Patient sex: F
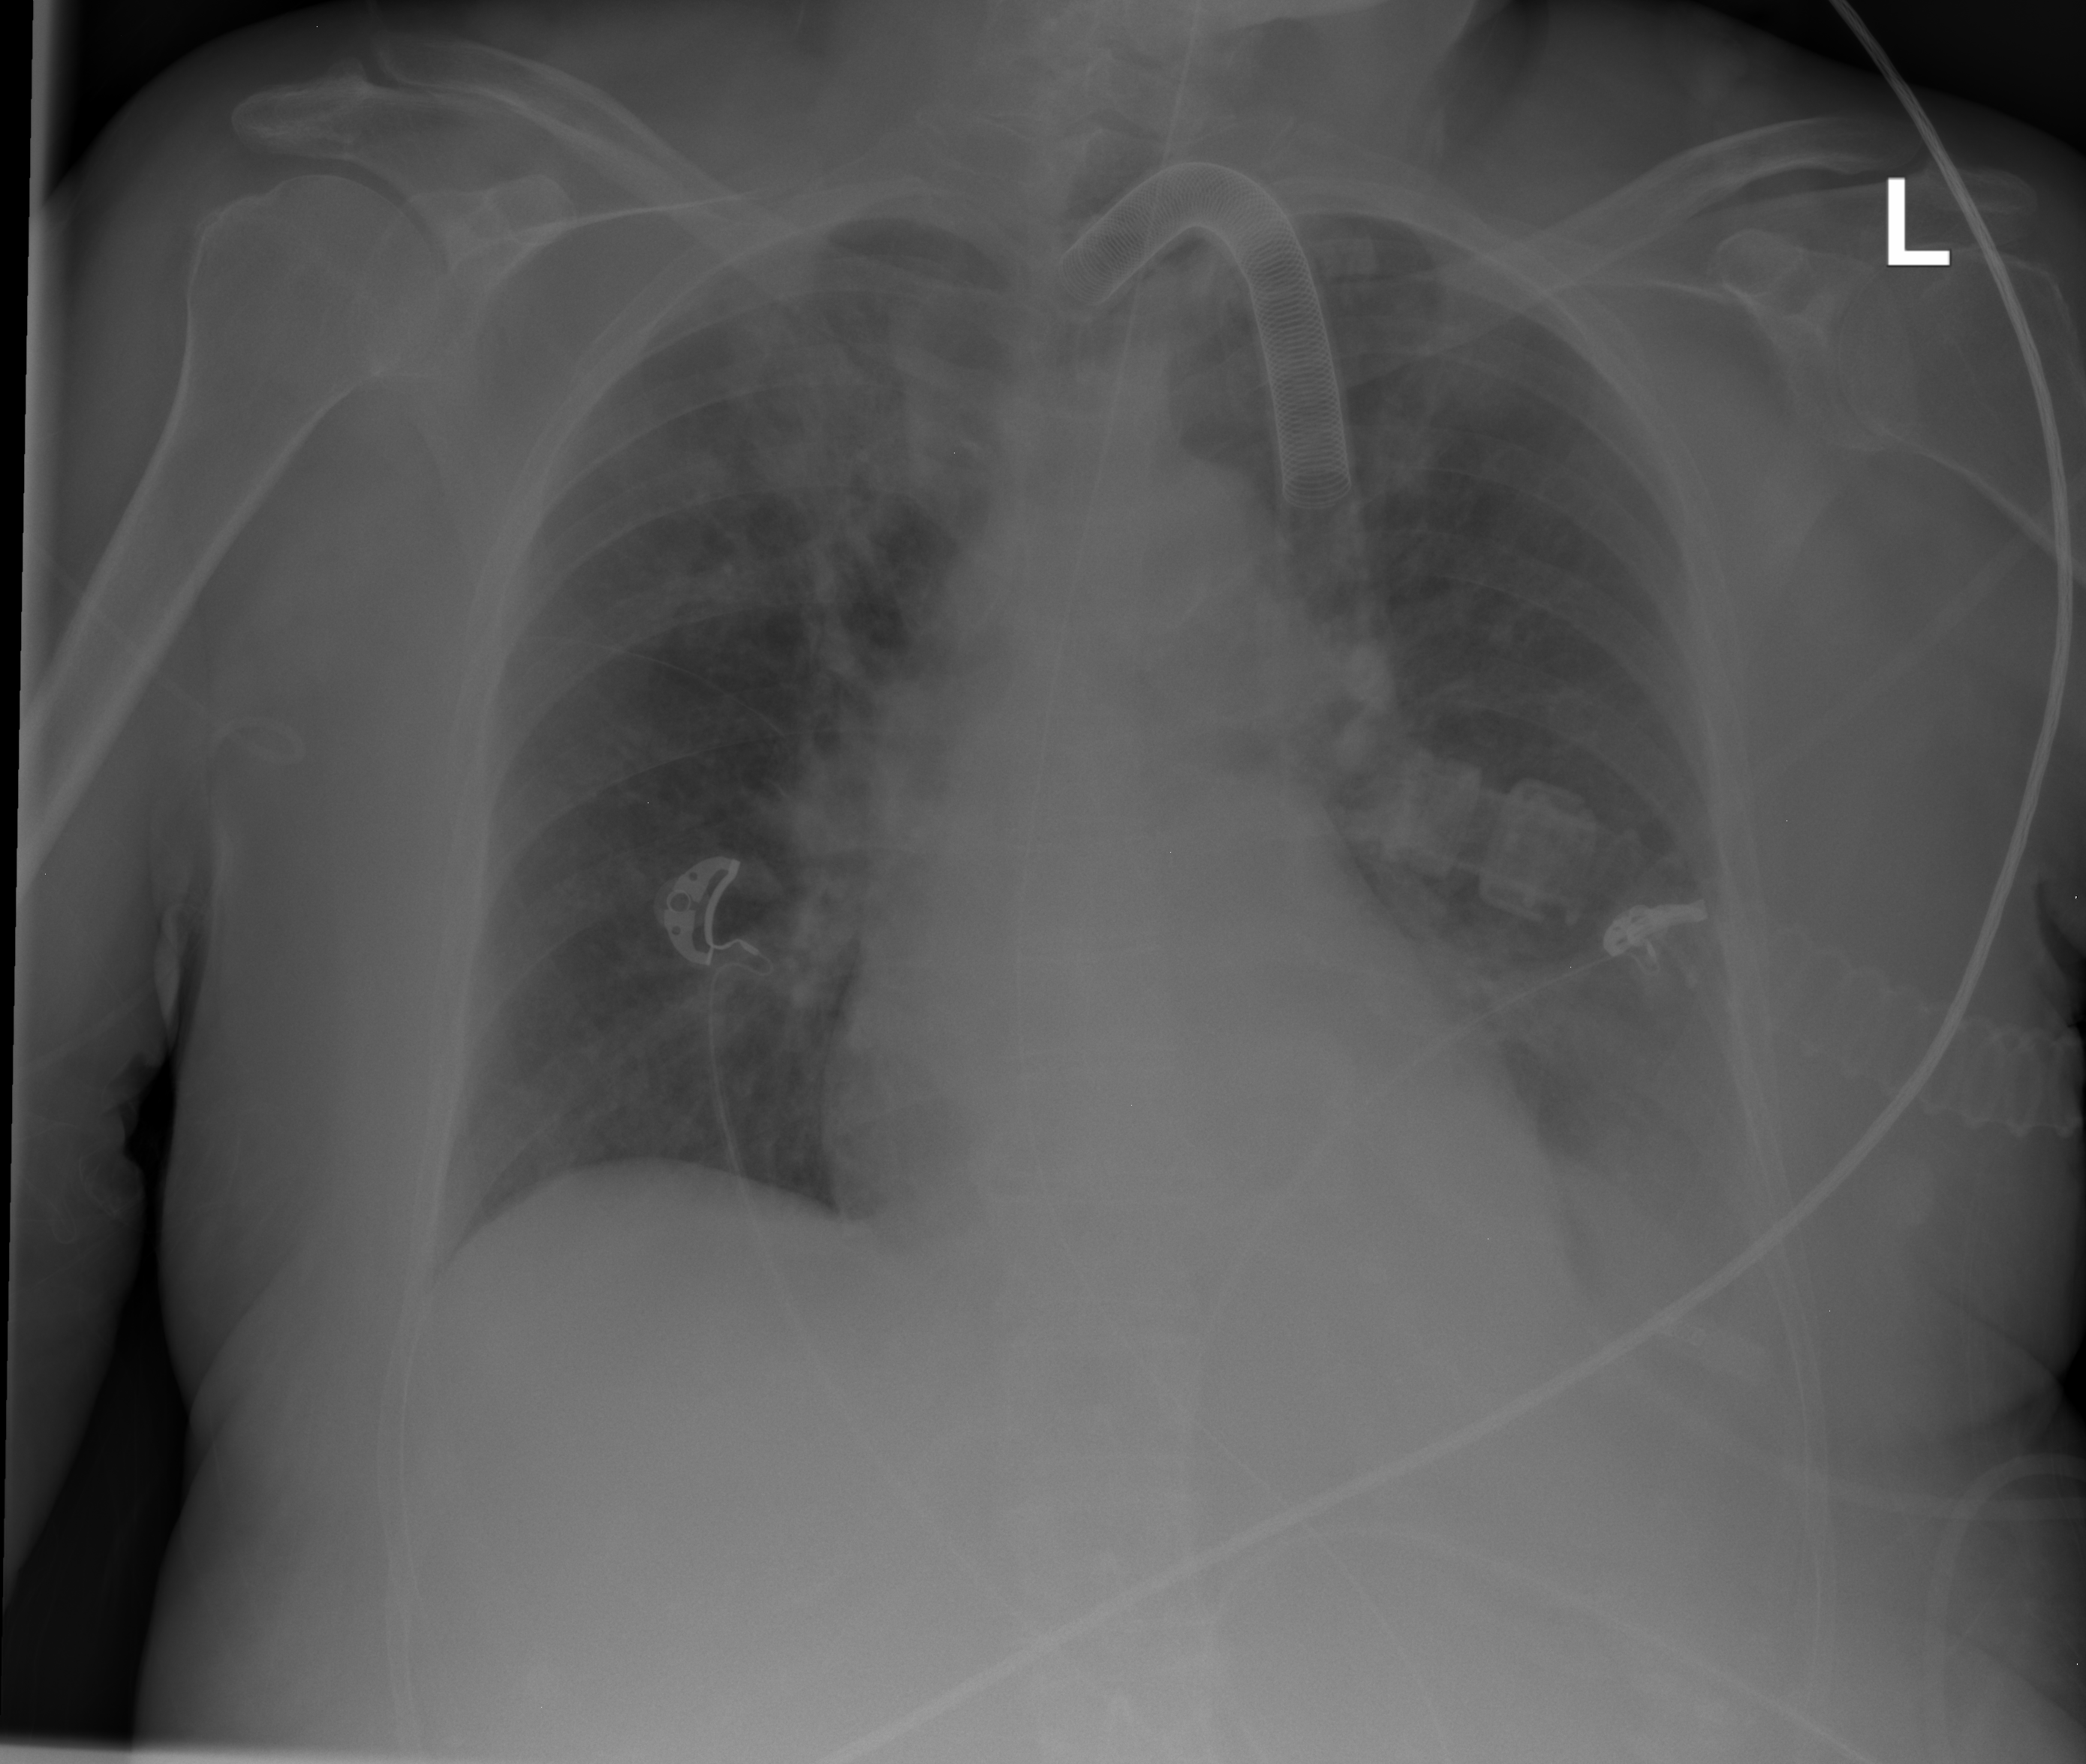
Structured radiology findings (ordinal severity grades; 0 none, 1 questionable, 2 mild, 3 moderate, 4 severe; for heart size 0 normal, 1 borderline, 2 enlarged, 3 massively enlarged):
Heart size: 0
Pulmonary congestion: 2
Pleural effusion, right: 0
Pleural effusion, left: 3
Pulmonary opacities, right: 3
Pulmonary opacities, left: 2
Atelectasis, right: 0
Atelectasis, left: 0